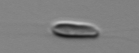
Label: Chrysochromulina